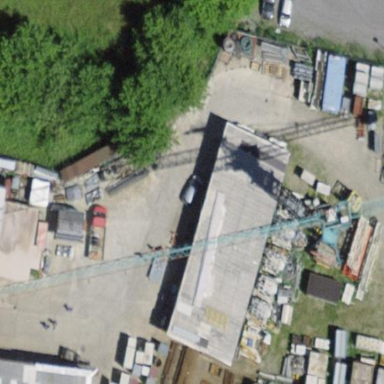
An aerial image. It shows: Industrial building.